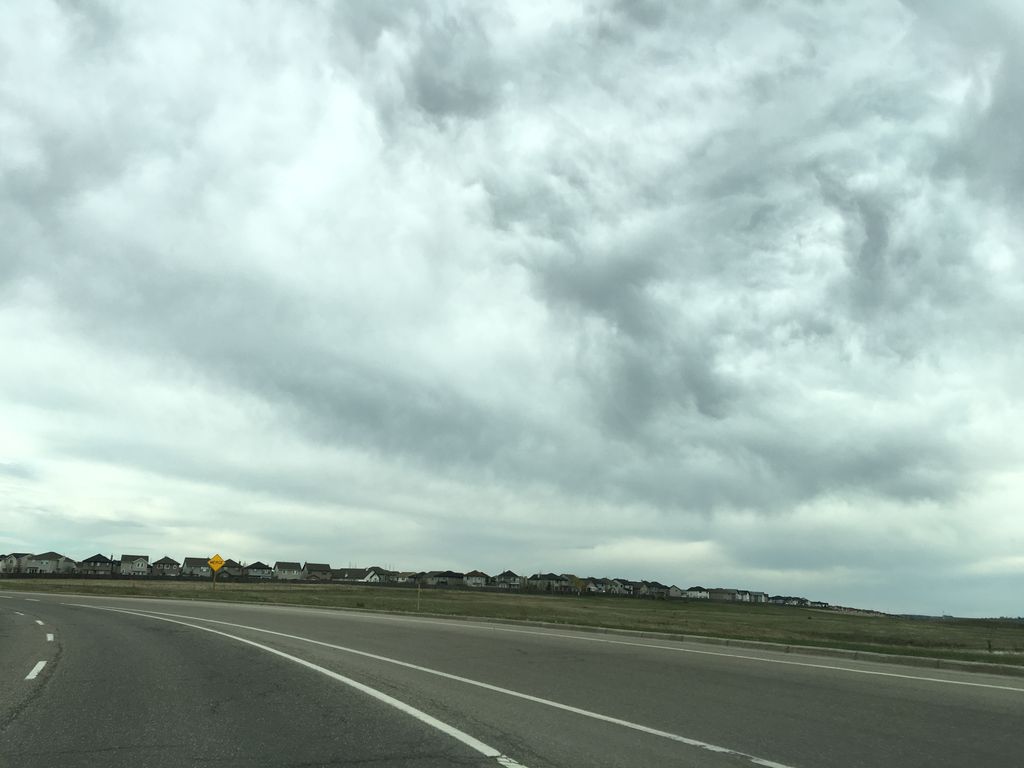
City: calgary